Question: Here's an excerpt of the data:
> %0PNG
IHDRJ azTXtRaw
profile type
exifxUUZ[
A0Ey]A,AW4.'"of."deo|ea"E Y'A"w3L44xde,Db$?U9{eaSSa,oPS>++ouM!Utu*f++oev>...$?a,QY+-Th^?EOIThyx" 3/4K,tp;TI iiTXtXML:com.adobe.xmp
http://www.w3.org/1999/02/22-rdf-syntax-ns#">
xmlns:exif="<URL>"
xmlns:tiff="<URL>"
exif:PixelXDimension="330"
exif:PixelYDimension="160"
tiff:ImageWidth="1"
tiff:ImageHeight="160"/>
u$?
I have no idea what I need to do to it to display it in the browser. It's in the wrong format, but I really don't know anything about image formatting. I'm sure I just need to convert it to something.
Doing this:
'''
<img src="<%= **the above data** %>" />
'''
doesn't work:

So what do I need to do to this data to make it display? I'm using ruby on rails, so all of its methods are available to me.
This data is captured via the 'read' method.
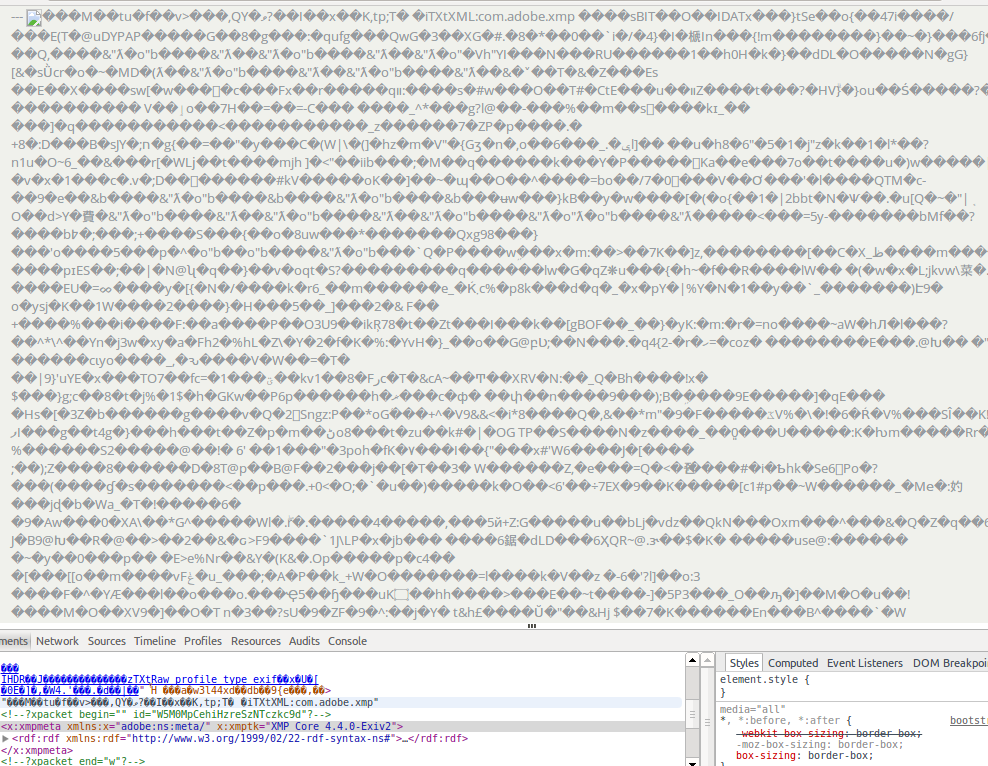
Answer: The expected format in the HTML page is
'''
<img src="data:image/png;base64,???" />
'''
Where '???' is the image file content converted to base 64.
You should use an helper to encode in base 64
'''
require "base64"
...
def encode_image_b64(raw_image)
Base64.strict_encode64(raw_image)
end
'''
And in the erb file:
'''
<img src="data:image/png;base64,<%= encode_image_b64(**image data**) %>" />
'''
You can find more information, the pros and cons of data URI, and a Ruby example on <URL>.